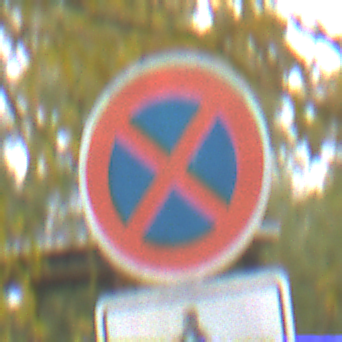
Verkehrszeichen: AbsolutesHalteverbot
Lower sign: HinweisDurchSinnbild18
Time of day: Midday
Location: Outdoor (Nature)
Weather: Overcast
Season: Autumn
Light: Natural